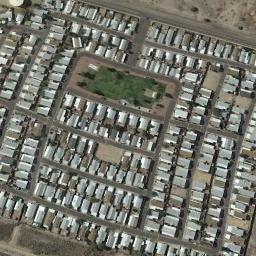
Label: mobile_home_park